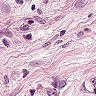
Metastatic tissue present: yes